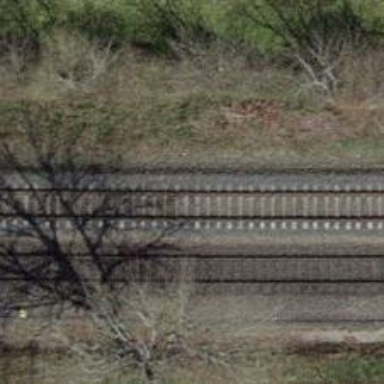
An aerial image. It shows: Single railway track.